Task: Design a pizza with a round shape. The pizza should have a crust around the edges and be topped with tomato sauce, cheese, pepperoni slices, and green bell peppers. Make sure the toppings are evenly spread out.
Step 612:
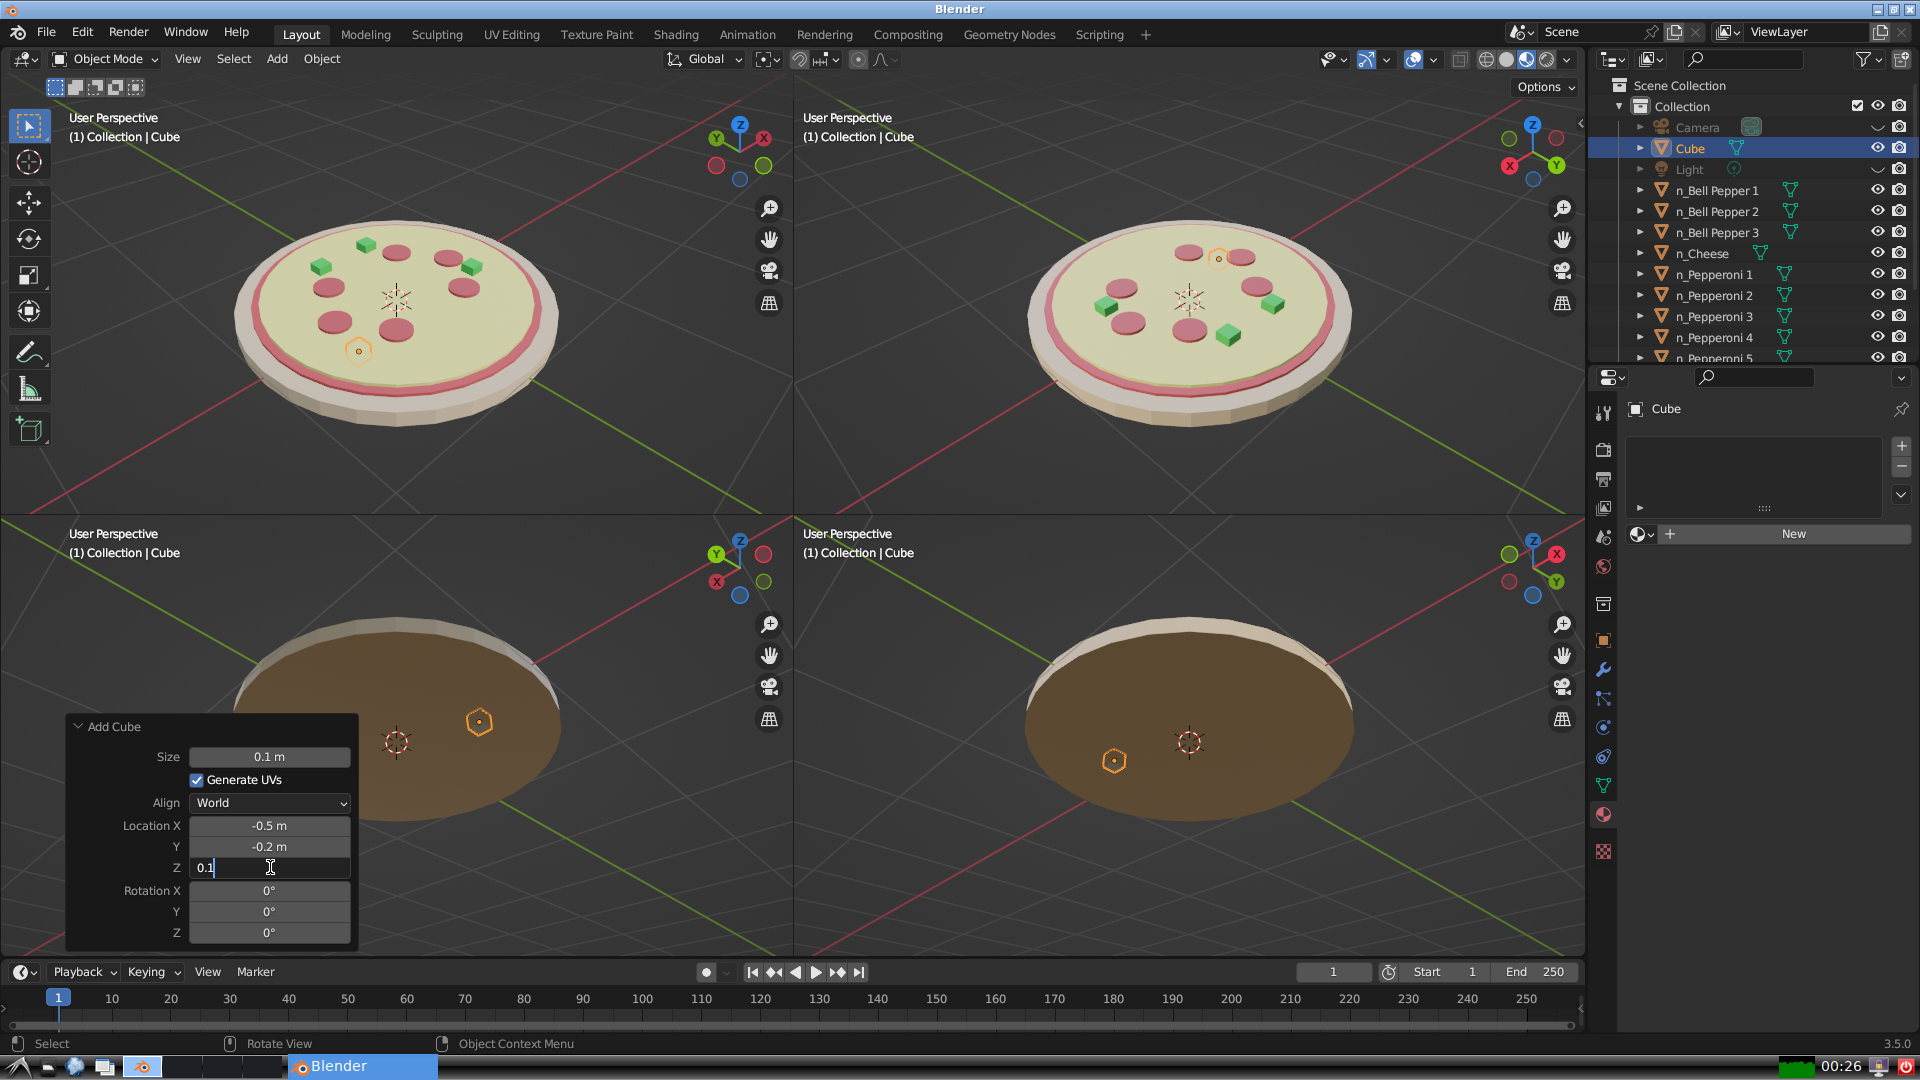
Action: {"key_press": ['Return']}